Field crop: maize
Growth stage: 2
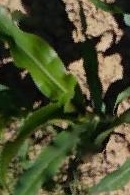
Species: maize